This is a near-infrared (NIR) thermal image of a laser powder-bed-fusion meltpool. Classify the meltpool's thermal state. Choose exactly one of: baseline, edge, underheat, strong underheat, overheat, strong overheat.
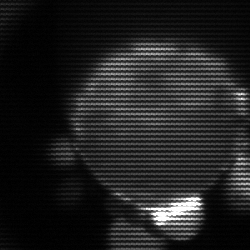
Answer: edge